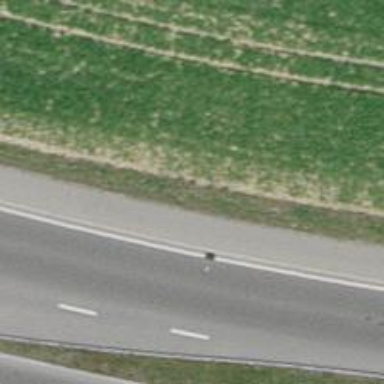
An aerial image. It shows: Asphalt sidewalk along the footway.